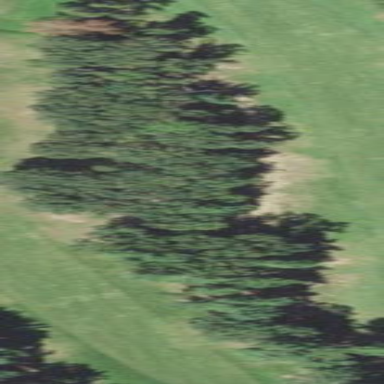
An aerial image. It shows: Mixed woodland with various types of leaves.